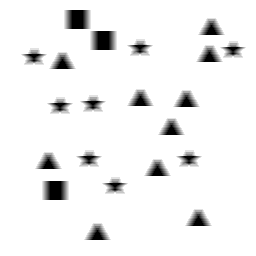
Squares: 3
Triangles: 10
Stars: 8
Total shapes: 21